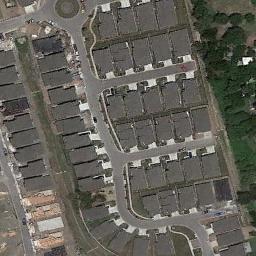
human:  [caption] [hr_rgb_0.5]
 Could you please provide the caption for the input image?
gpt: Many buildings of different shapes and sizes are in mobile home parks .

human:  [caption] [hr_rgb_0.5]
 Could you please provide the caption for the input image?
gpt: There are moving homes in this rectangular area .

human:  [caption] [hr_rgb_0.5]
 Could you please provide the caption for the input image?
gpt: The mobile home park is on the grass next to some trees and road .

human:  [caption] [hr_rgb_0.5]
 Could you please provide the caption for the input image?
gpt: The mobile home park has some neatly arranged gray mobile homes and some roads go through the mobile home park .

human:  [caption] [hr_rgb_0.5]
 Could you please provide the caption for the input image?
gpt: There are many black buildings arranged neatly in the mobile home park .